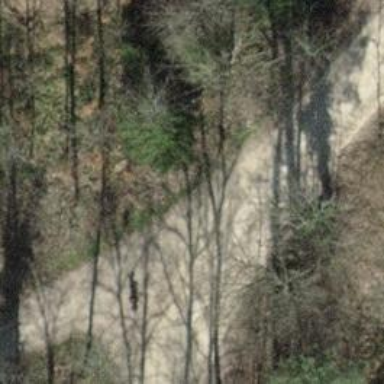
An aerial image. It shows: Unclassified road.